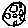
Label: moon